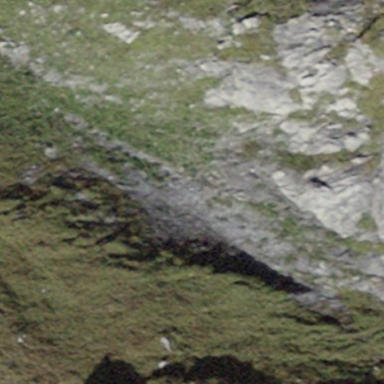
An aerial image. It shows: Landscape dominated by bare rock.